Question: I am trying to include a custom button in every tweet that appears on the timeline.
'''
var tweets = $(".tweet");
var len = tweets.length;
for(var i=0;i<len;i++){
if($(tweets[i]).has(".custom-button-class").length){
console.log("already added");
}
else{
console.log("needs to be added");
$(d).appendTo(tweets[i]); // d is the element that I am trying to append to every tweet
}
}
'''
I want the element to be added only if the tweet is already on the page and if the element is not already appended to it.
Please help, thanks :)

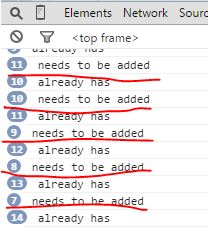
Answer: You can check if the button is already added with:
'''
if(!$(tweets[i]).has(".custom-class").length) {
$(d).clone().prependTo(tweets[i]);
}
'''